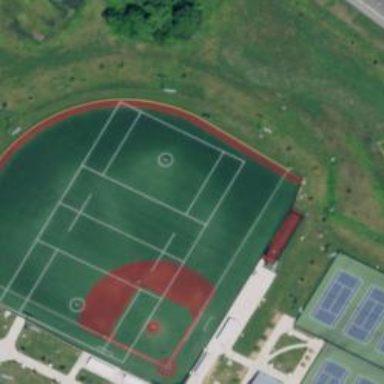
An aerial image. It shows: Baseball pitch for leisure and sports activities.